Question: Given a textarea with a not fixed width font, I want to know on key up if the caret (as given by 'element.selectionEnd') is in the first line or in the last line of the text.

To avoid bad answers, here are some solutions which work:
- '
'-
Here's a fiddle for the tests and to remove some ambiguity (yes, it's a 'textarea' element, and it's not only one line, etc.): <URL>
Notes:
- - -
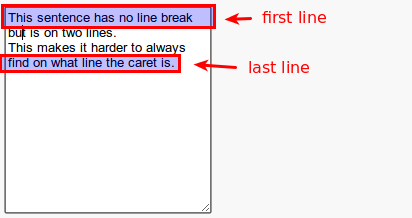
Answer: - - - -
I made a fiddle which makes it obvious how it works : <URL>
I made a jQuery plugin : <URL>
Here's the related demonstration page : <URL>
'''
$.fn.taliner = function(){
var $t = this,
$d = $('<div>').appendTo('body'),
$s1 = $('<span>').text('a').appendTo($d),
$s2 = $('<span>').appendTo($d),
lh = $s1.height();
$d.css({
width: $t.width(),
height: $t.height(),
font: $t.css('font'),
fontFamily: $t.css('fontFamily'), // for FF/linux
fontSize: $t.css('fontSize'),
whiteSpace : 'pre-wrap',
wordWrap : 'break-word',
overflowY: 'auto',
position: 'fixed',
bottom: 0,
left: 0,
padding: 0,
zIndex: 666
});
var lh = $s1.height(),
input = this[0],
se = input.selectionEnd,
v = input.value,
res = {};
$s1.text(v);
res.linesNumber = $s1.height()/lh|0;
$s1.text(v.slice(0, se));
$s2.text(v.slice(se));
res.caretOnFirstLine = input.selectionEnd===0
|| ($s1.height()<=lh && $s1.offset().top===$s2.offset().top);
res.caretOnLastLine = $s2.height()===lh;
$d.remove();
return res;
}
'''
There's still a problem. The only information we get in JavaScript regarding the caret position is 'element.selectionEnd'. And this is very poor.
Here are the possible caret positions on a two lines textarea :
'''
| A | B | C |
| D | E |
'''
As you can see, there are more possible caret positions than inter-character positions. More specifically you have two different caret positions between the C and the D but the DOM doesn't provide any way to distinguish between them.
This means that sometimes, if you click at the right of the end of the line, the library won't be able to tell if it's the end of the line or the start of the next line.